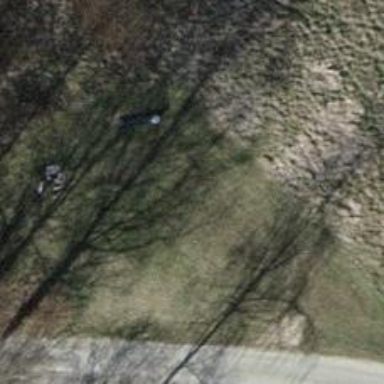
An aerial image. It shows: Bench.